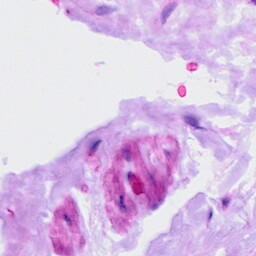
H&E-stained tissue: Ovarian